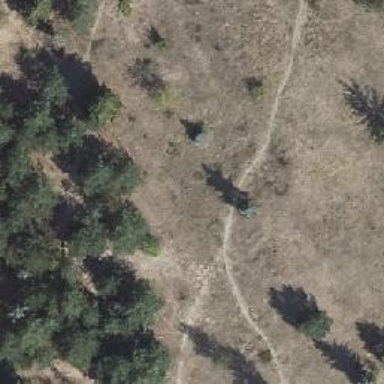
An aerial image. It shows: Dirt path.